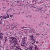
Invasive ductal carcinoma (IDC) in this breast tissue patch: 1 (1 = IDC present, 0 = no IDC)